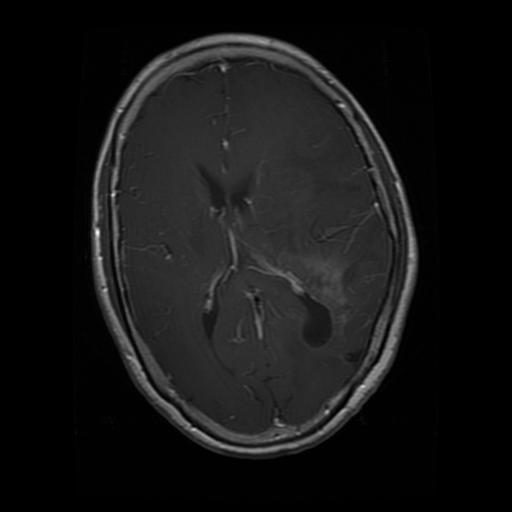
Label: glioma